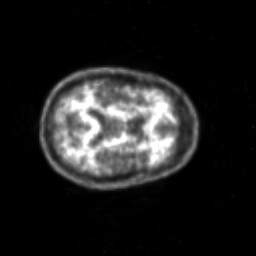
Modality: PET
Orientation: axial
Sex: male
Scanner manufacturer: siemens